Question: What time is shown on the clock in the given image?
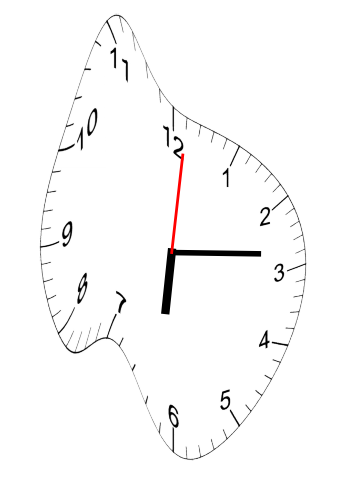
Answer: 06:14:01